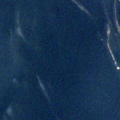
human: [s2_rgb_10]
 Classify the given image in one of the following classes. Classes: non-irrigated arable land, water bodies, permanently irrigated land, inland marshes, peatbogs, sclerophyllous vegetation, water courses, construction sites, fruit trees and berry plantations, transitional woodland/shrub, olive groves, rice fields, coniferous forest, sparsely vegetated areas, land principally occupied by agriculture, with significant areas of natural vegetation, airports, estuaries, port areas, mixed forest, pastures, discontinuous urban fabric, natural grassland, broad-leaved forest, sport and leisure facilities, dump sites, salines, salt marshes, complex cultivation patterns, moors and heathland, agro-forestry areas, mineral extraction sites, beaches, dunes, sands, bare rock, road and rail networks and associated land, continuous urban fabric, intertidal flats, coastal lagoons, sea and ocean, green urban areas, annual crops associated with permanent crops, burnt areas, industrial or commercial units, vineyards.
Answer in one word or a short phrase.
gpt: water bodies